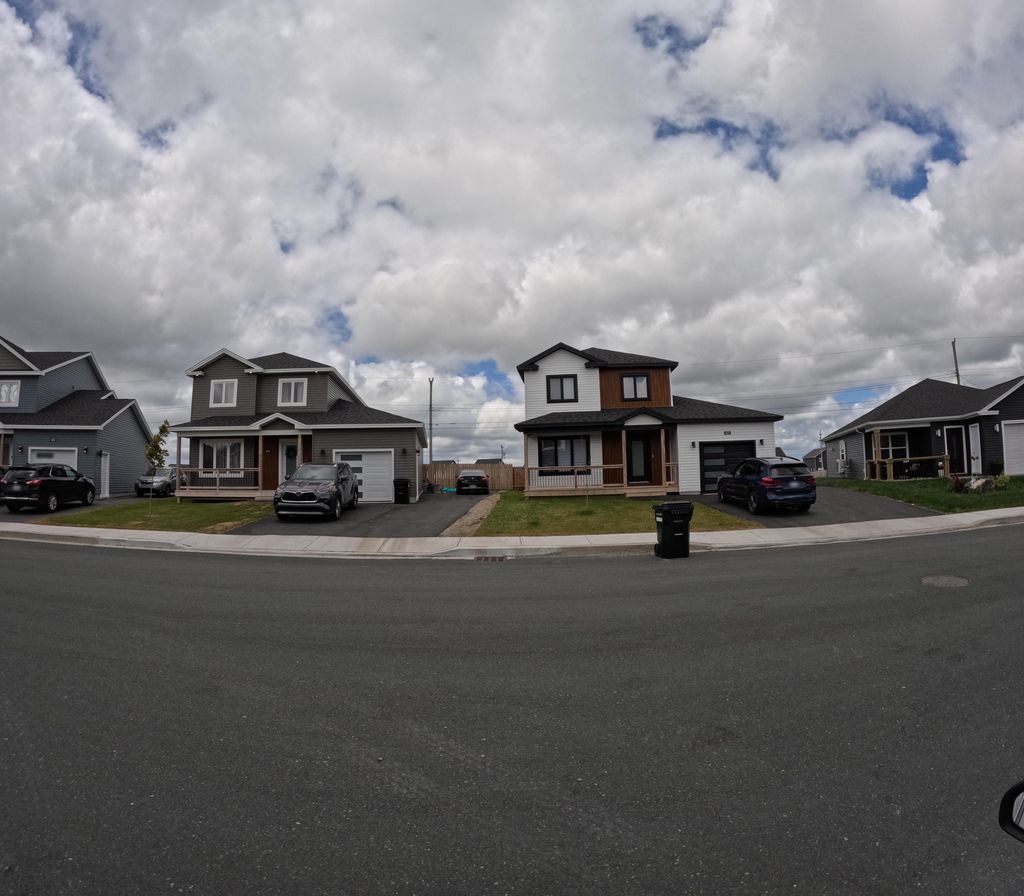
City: st_johns